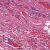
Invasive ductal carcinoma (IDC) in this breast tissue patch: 0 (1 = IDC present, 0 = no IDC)